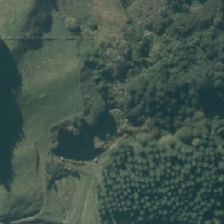
Land cover: lake_pond